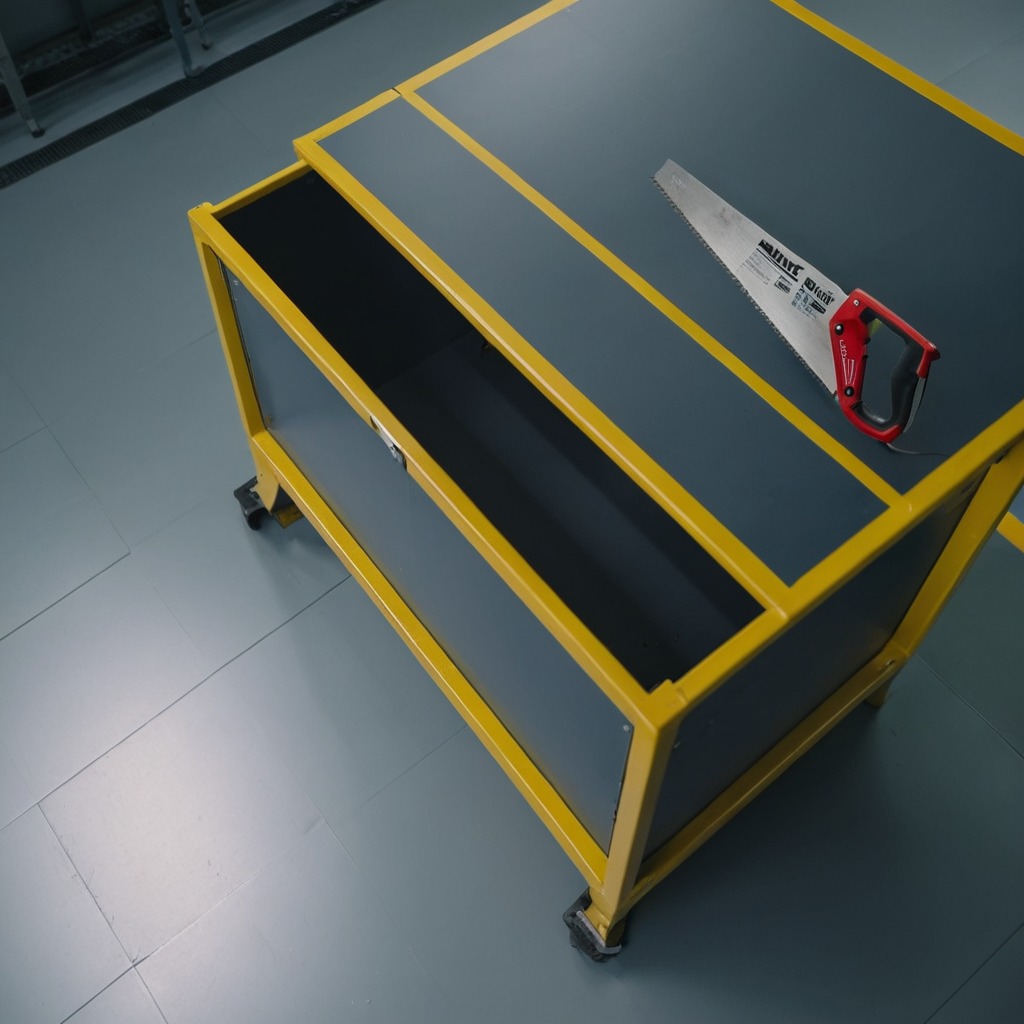
A metal saw is lying on the toolbox surface in an airplane hangar workshop.